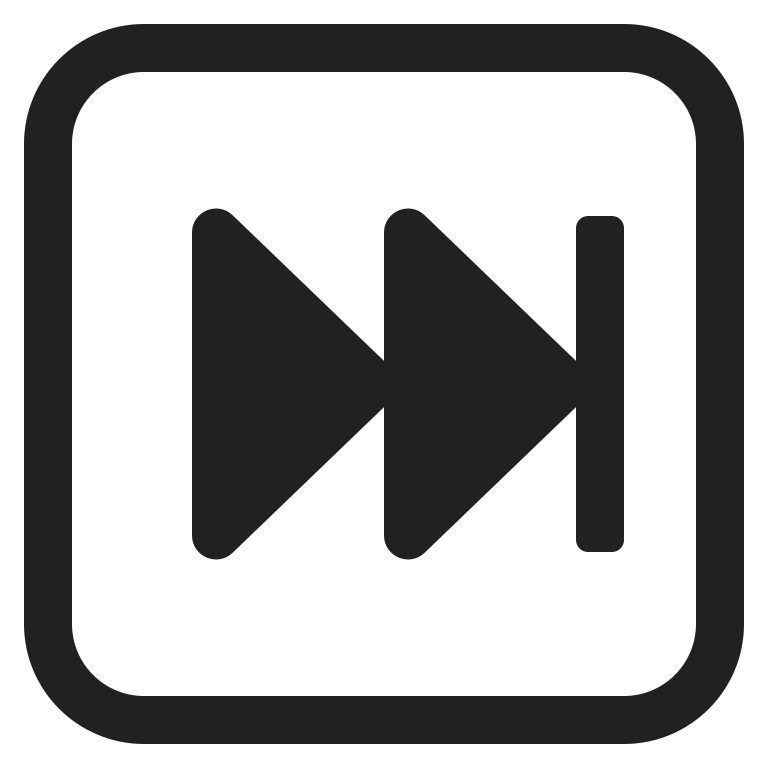
next track button high contrast